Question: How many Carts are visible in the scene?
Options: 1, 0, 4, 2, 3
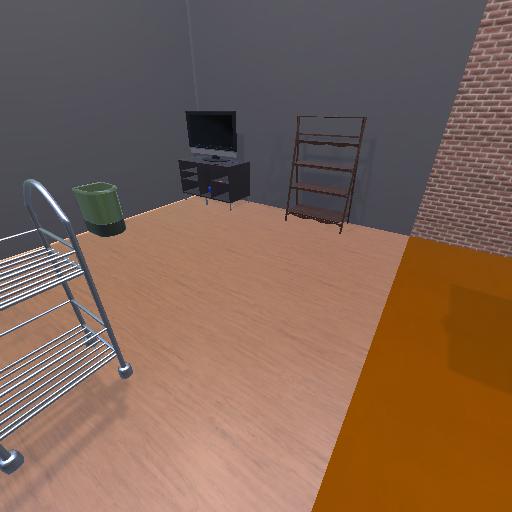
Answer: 1